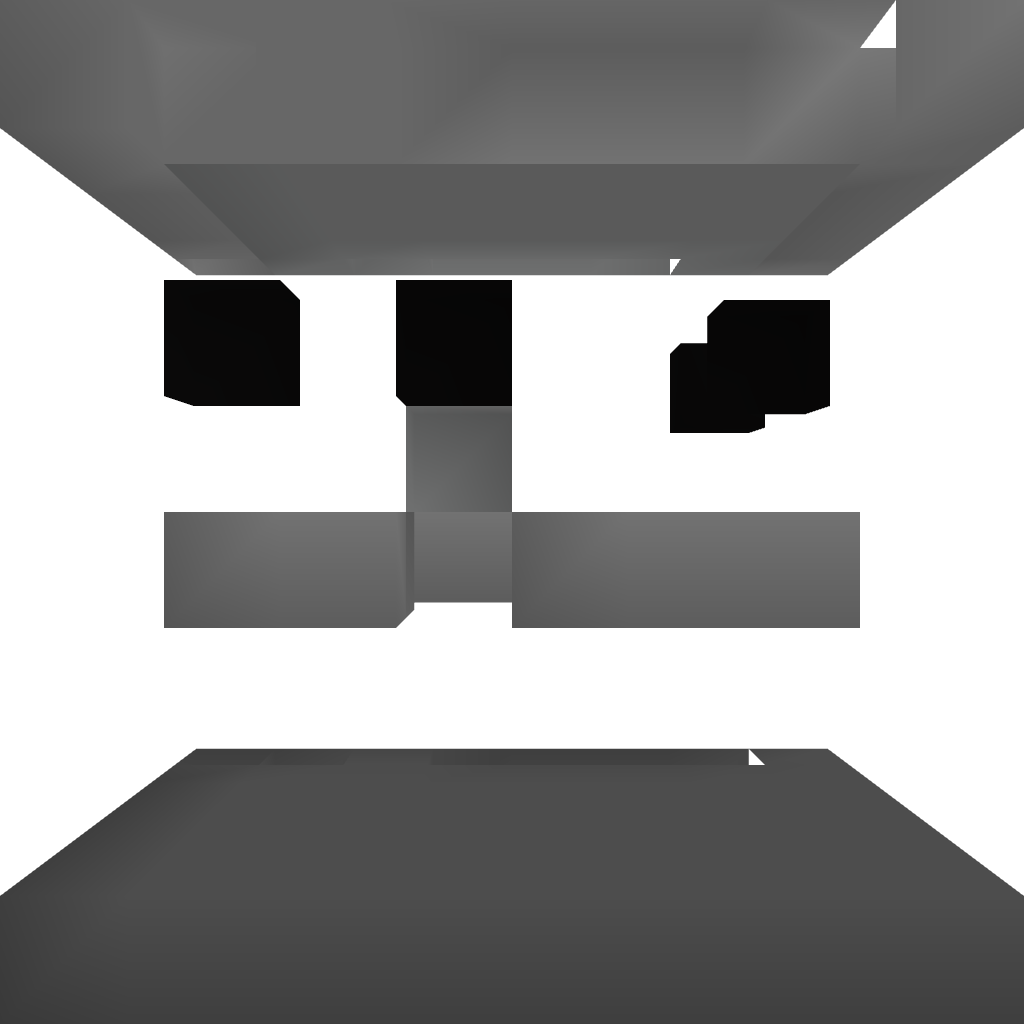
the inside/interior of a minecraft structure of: Jail/Prison